Question: I'm disappointed because of the vim behaviour under Ubuntu 13.04 and the issues I'm having the color reproduction.
I have problems when setting a colorscheme and I also tried to fix this issue with 'set t_Co=256' but I can do anything and nothing changes. I also tried different terminal emulators a and different settings but really nothing changes.
I tried Gvim and apparently it handles the colors correctly nd I have a much more consistent behaviour, now my question is: what am I missing when using gvim instead of vim?
I'm a new vim user so I don't know the potential of these two applications.
EDIT:
For example this is how the 'darkblue' theme looks like under 'vim' running in 'gnome-terminal'
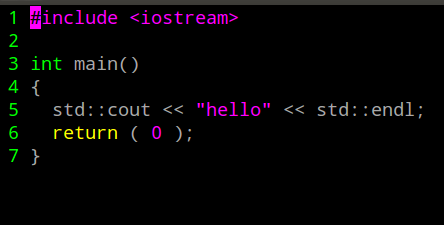
Answer: Assuming your Ubuntu environment is correctly set up (and judging from the screenshot, it is), you're probably just disappointed that most colorschemes don't come with high color support in the terminal.
You can use the <URL> terminal. That will get you a closer approximation.